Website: ulta-beauty
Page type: payment
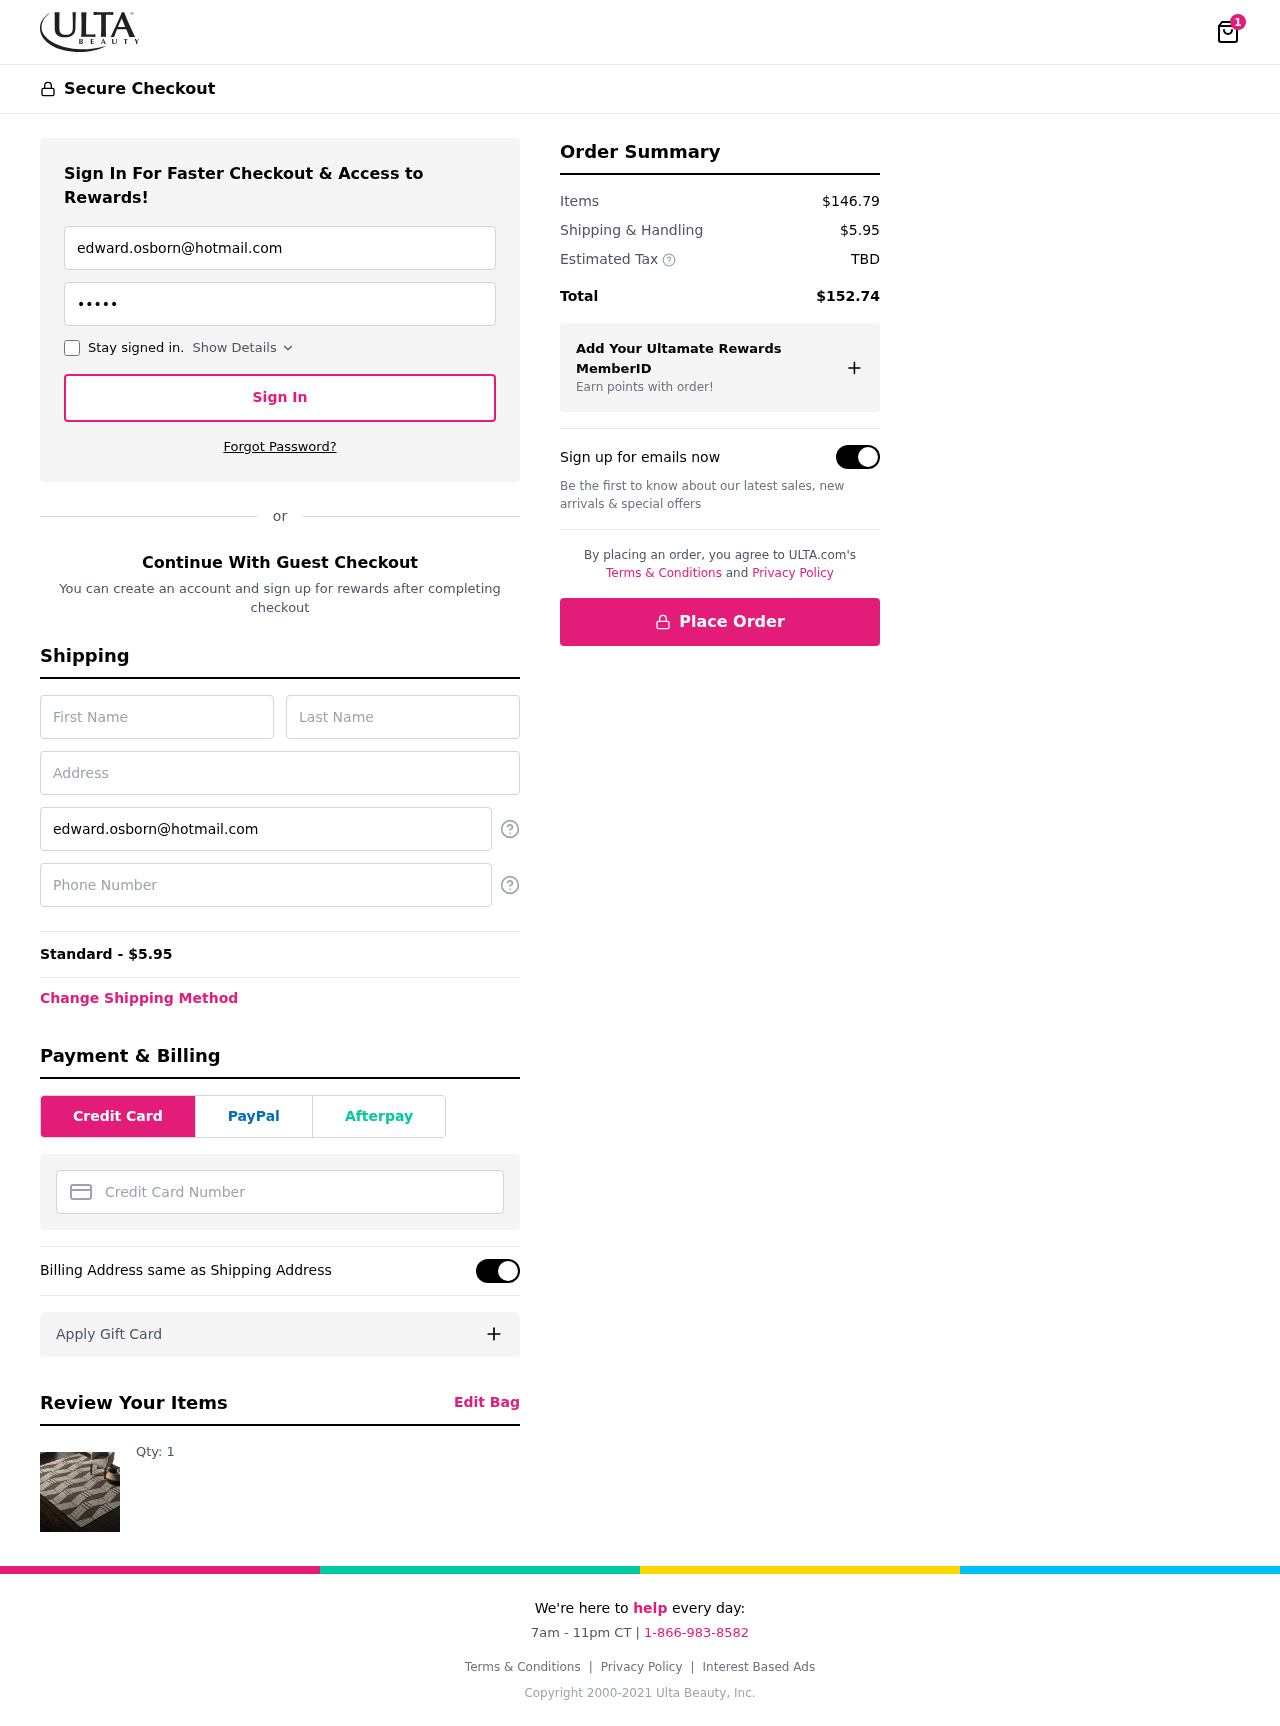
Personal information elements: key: PII_CARD_NUMBER
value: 4583 8475 2433 0389
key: PII_EMAIL
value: edward.osborn@hotmail.com
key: PII_FIRSTNAME
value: Edward
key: PII_LASTNAME
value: Osborn
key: PII_PHONE
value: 6278390386
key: PII_STREET
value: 298 Elizabeth Rapids Suite 703
Product elements: key: PRODUCT1_QUANTITY
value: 1
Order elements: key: ORDER_NUM_ITEMS
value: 1
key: ORDER_SHIPPING_COST
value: $5.95
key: ORDER_SHIPPING_COST
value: Standard - $5.95
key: ORDER_SUBTOTAL
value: $146.79
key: ORDER_TAX
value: TBD
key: ORDER_TOTAL
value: $152.74